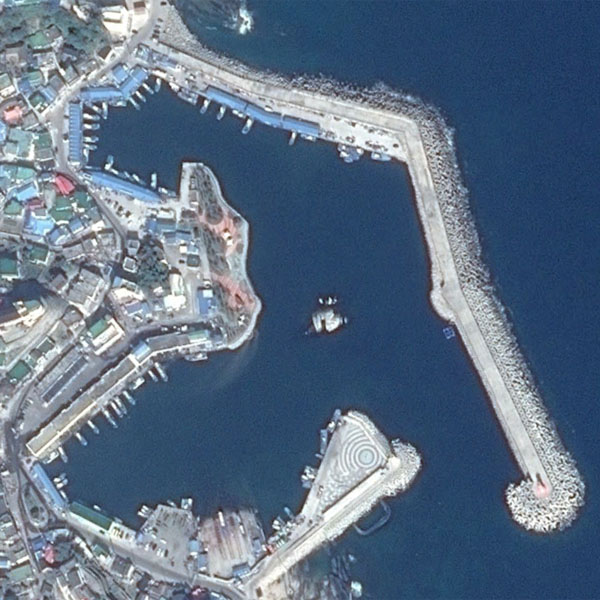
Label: Port